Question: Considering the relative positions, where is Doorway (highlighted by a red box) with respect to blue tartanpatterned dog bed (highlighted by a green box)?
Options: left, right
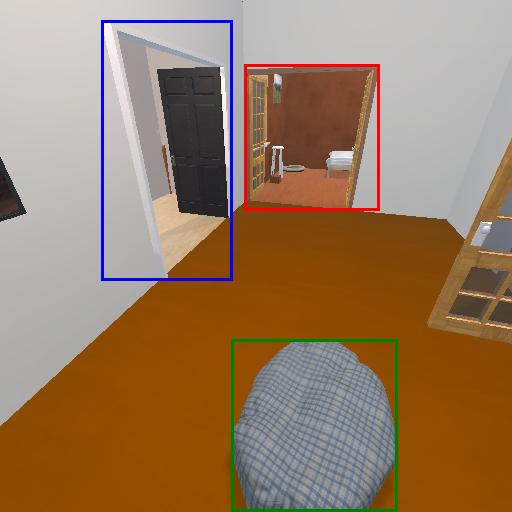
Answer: left